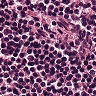
Metastatic tissue present: no